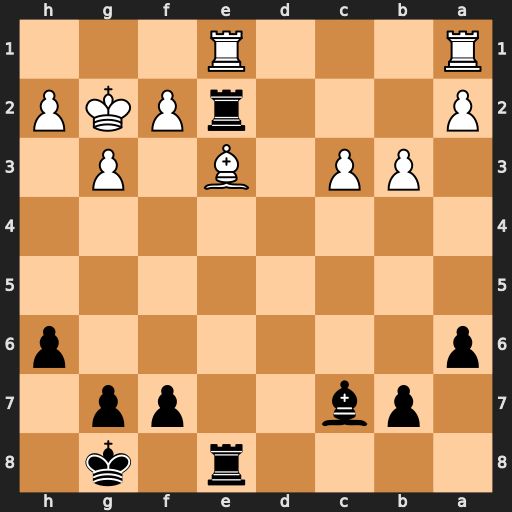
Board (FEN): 4r1k1/1pb2pp1/p6p/8/8/1PP1B1P1/P3rPKP/R3R3
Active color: b
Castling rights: -
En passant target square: -
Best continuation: R8xe3 Rxe2 Rxe2